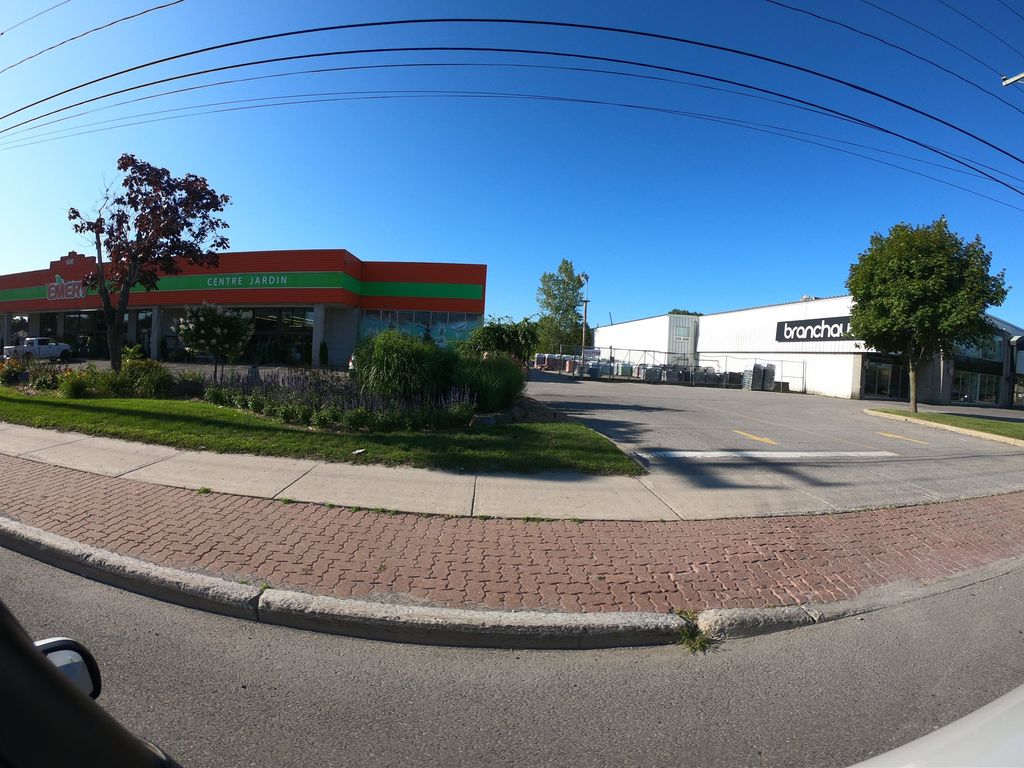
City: ottawa-gatineau